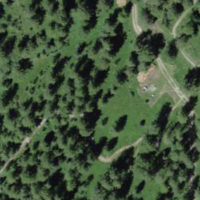
EUNIS habitat code: 43
Species observed at this site:
Dryas octopetala